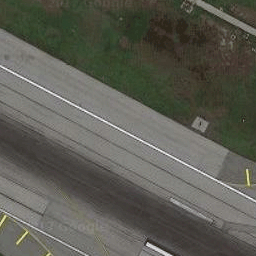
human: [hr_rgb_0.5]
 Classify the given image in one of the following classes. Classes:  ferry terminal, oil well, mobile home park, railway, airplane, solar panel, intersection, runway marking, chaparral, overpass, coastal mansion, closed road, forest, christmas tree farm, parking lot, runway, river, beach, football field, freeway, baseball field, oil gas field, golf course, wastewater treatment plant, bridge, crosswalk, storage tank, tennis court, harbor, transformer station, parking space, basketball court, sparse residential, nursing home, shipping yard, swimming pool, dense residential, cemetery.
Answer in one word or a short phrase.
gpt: runway